Question: Is there anyway I can add a 'JPanel' in a Modal-less 'JDialog' that also has Max/Min/Close buttons? Even when I do something like this, it does not show max/min button.
'''
JFrame f1 = new JFrame("Book 1 (parent frame)");
JDialog myDialog = new JDialog(f1);
myDialog.setVisible(true);
'''
I am looking to have a window like this which is modalless and have max/min buttons

Update: In <URL> I can see modalless dialogs with max/min button but can't figure out why are they not working for me
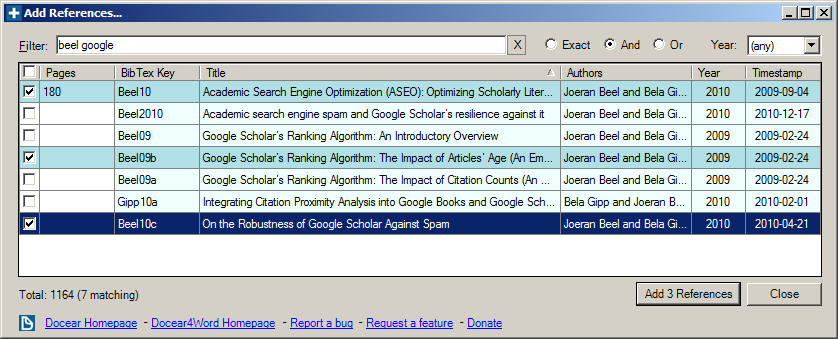
Answer: Ok Finally this worked for me. It might be helpful for other readers.
'''
JFrame.setDefaultLookAndFeelDecorated(true);
JFrame f = new JFrame();
f.setResizable(false);
JPanel p = new JPanel(new GridBagLayout());
JButton btn = new JButton("Exit");
p.add(btn,new GridBagConstraints());
f.getContentPane().add(p);
f.setSize(400,300);
f.setLocationRelativeTo(null);
f.setDefaultCloseOperation(JFrame.EXIT_ON_CLOSE);
f.setVisible(true);
'''
I got impression that I need to put things in 'JDialog' anyway while same could be achieved by using 'JFrame'